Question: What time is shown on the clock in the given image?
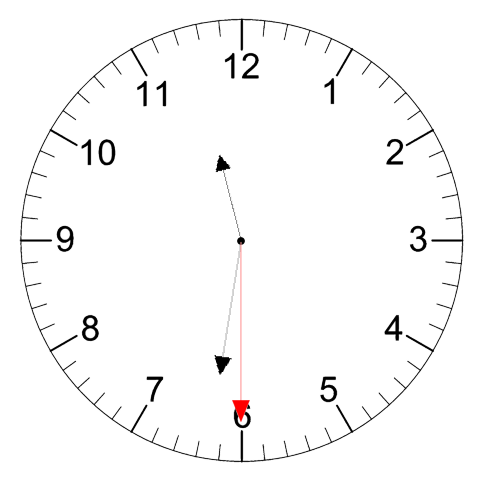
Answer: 11:31:30